Question: In Acces I have a continuous form with independant textbox.
I try to fill it using vba for each record find in the query result, but this fill all the textbox with the same value.

This is my Form
'''
Private Sub Form_Open(Cancel As Integer)
Dim WO As String
WO = Forms![Maintenance input formulaire]![Maintenance input sous formulaire].Form![WONumber]
query = "select comment from SystemAircraftStatus where SystemID = " + CStr(Me.SystemID) + " and WO = '" + WO + "';"
Debug.Print (query)
Dim rs As DAO.Recordset
Set rs = CurrentDb.OpenRecordset(query)
If Not (rs.EOF And rs.BOF) Then
rs.MoveFirst
Me.Texte54.Value = rs.Fields("comment") 'PROBLEME : est applique a tous les enregistrements
End If
End Sub
'''
and this is the VBA code, only the first result (with "autre") have a comment.
Is there a solution to fill each textbox separately ?
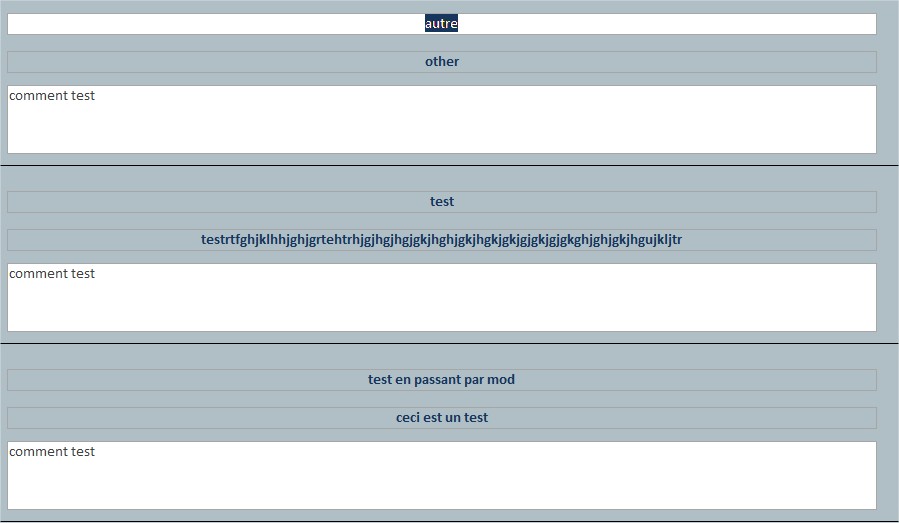
Answer: The reason why it fills all the textboxes with one value: It is a continous
form and the textbox is .
The textbox has to be to a value in the recorset of the form in order to show different values.
I suggest you use the recordset object to bind the textbox to a value in the recordset of the form. Like this:
'''
Sub Form_Open(Cancel As Integer)
dim qry as string
qry = _
"select WO, comment from SystemAircraftStatus where SystemID = " + CStr(Me.SystemID) + " and WO = '" + WO + "';"
me.recordset = qry
End Sub
'''
You need to select the two values directly in your SQL query for the recordset object.
Then you use the properties of the textbox to bind it to the value in the query.
Best regards